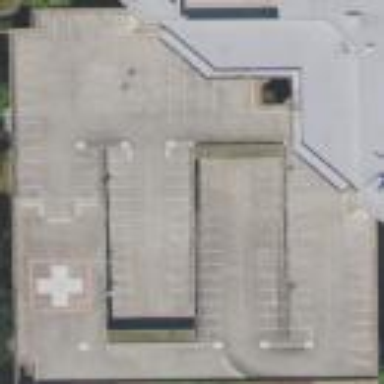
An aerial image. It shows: Multi-storey parking building.